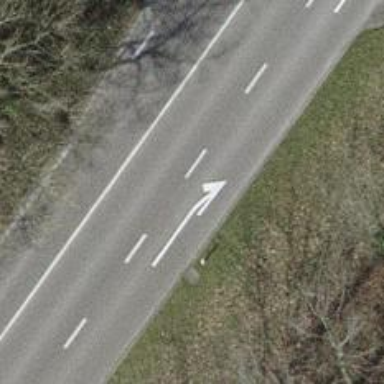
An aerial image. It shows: Road with traffic signals.